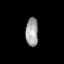
Tissue: lung
Cell type: Fibroblasts
Senescence score: 0.5673
Nuclear area (px): 354
Mean DAPI intensity: 159.181